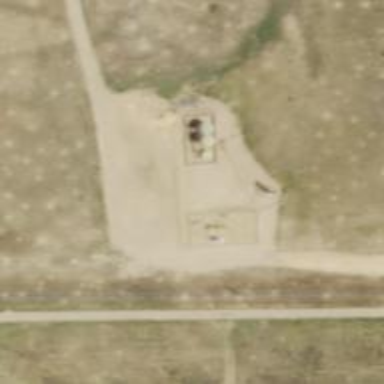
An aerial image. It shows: Storage tank with man-made structure.